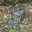
Label: 5